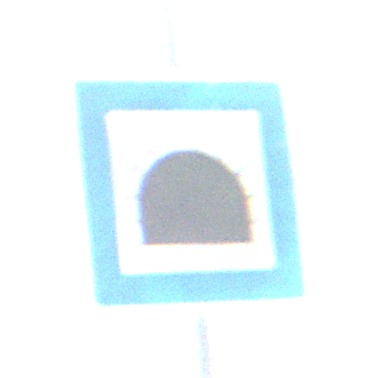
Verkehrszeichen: Tunnel
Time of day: Midday
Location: Outdoor (Nature)
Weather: PartlyCloudy
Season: NotSpecified
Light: Natural